Question: In my website i have a empty '<div>' with 'background-image'. my '<div>' is and 'background-image' is . So i need the link only in (only for 'background-image'). Is it possible to give like that ?

Here, 'border' 'black' is my '<div>' and is my 'background-image'.
If i am using '' tag directly inside '<div>' tag instead of using as a 'background-image' , then my problem is solved. But I want to know whether is it possible to give 'background-image' as a link for an empty '<div>' ?
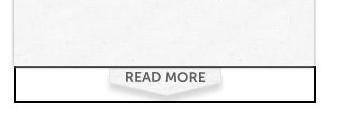
Answer: Two solutions:
1. Place an empty 'A' tag over the background image.
2. Use an 'A' tag and place the image as the background-image of the 'A' tag.